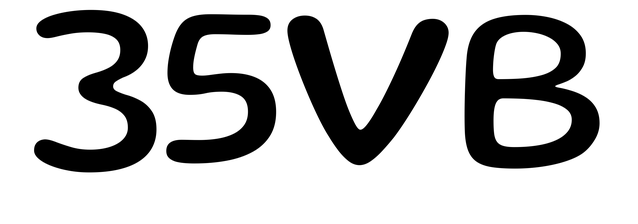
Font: Gluten_Regular